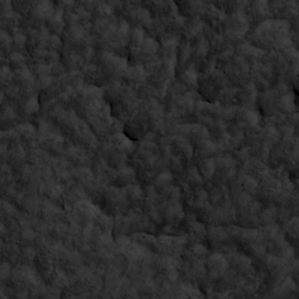
Label: non_frost